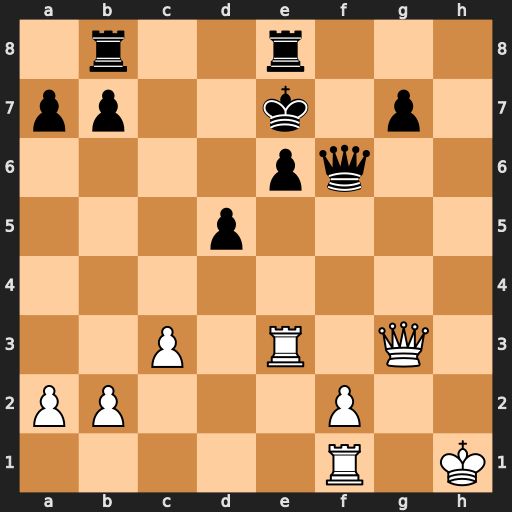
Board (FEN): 1r2r3/pp2k1p1/4pq2/3p4/8/2P1R1Q1/PP3P2/5R1K
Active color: w
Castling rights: -
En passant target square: -
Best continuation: Rf3 Kd7 Rxf6 gxf6 Qf4 Rh8+ Kg2 Rbg8+ Kf3